Field crop: tomato
Growth stage: 2
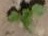
Species: solanum